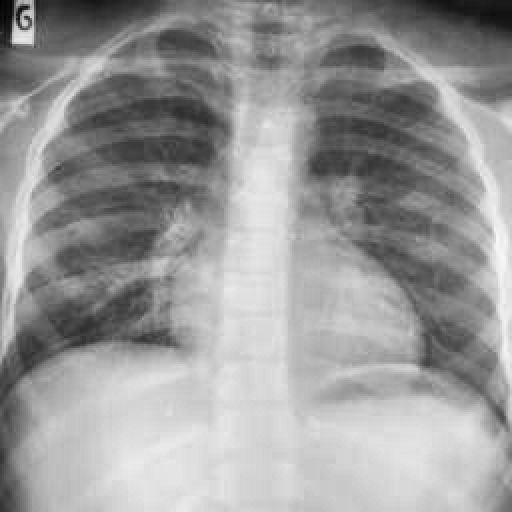
Finding: TUBERCULOSIS